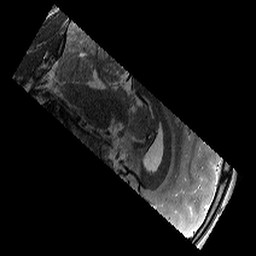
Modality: T2w
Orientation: sagittal
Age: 12
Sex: male
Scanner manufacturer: siemens
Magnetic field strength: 3 T
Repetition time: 9.23 s
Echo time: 0.067 s